Question: In a Ruby on Rails 3.2 App I'm using Twitter Bootstrap-Sass v 2.0.3 with <URL> both installed as Gems.
I'm using 'Font Awesome' because I'd like to change the colors of the Bootstrap Icons.
My problem is that my icons are completely off in terms of alignment to eachother:

What's happening is it's rendering the original black icon and the newer one in separate locations.
On Font Awesome, it says "This giant set of new icons was requested on the Font Awesome GitHub project and includes icon parity with Bootstrap 2.0.3."
How can I align the icons so the shape is the same but so I still manipulate the color through a font?
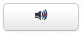
Answer: This is how I managed the same issue before. As native bootstrap icons are background images and Font Awesome icons are text content, I just overwrite bootstrap style (e.g. in application.scss) like this:
'''
[class^="icon-"], [class*=" icon-"] {
background-image: none;
}
'''